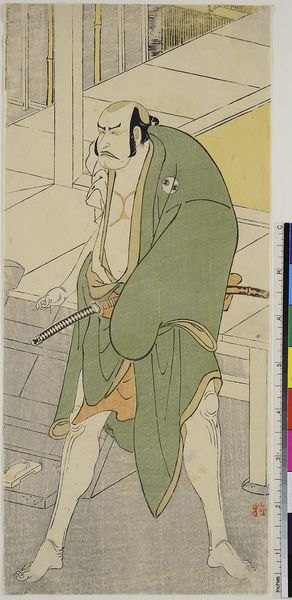
Künstler: Katsukawa Shun'ei
Standort: Hamburg
Institution: Museum für Kunst und Gewerbe Hamburg
Schlagwörter: kämpfer, grün, holzschnitt, japan, graphik, druckgraphik, druckgrafik, schwert, bleistift, zeit, schauspieler, farbholzschnitt, tradition, schauspielerin, kimono, samurai, japaner, kabuki, edo, reproduktionen, druckerzeugnisse, samura, sanzrau